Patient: sex F, age 36
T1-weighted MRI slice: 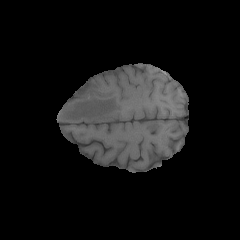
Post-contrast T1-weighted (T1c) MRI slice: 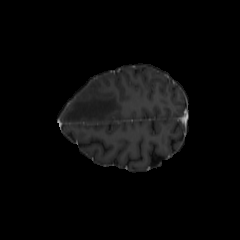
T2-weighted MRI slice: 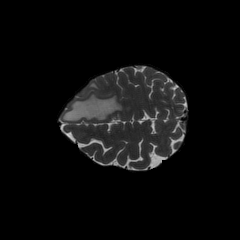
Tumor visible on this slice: yes
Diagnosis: Glioblastoma, IDH-wildtype
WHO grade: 4